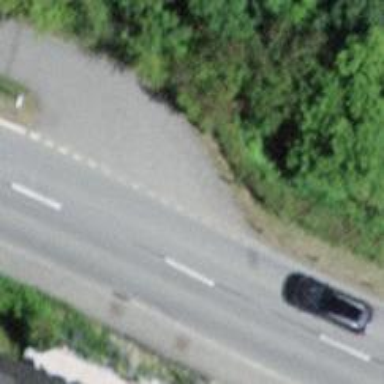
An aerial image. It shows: Tertiary road with lane markings.